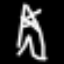
Label: The Eiffel Tower